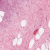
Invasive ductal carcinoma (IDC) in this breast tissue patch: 0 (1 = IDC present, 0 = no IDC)